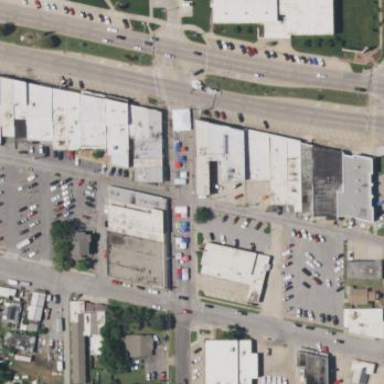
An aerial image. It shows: Retail building.